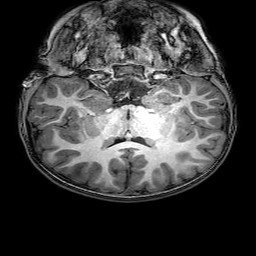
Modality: T1w
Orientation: sagittal
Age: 6
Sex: male
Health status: healthy